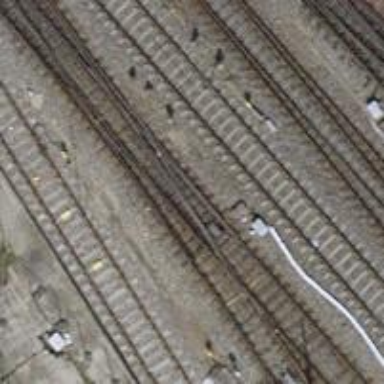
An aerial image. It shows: Single-track railway with electrified contact lines.